Question:
If I query database child 'Readings', I have all items, but if I add a condition, I don't have results.
Someone can help me make the query in order to get all the elements that have the value '"2020-9-23"' (this will be chosen by the user)?
Thank you
'''
mDatabase!!.child("Readings").child("dia").equalTo("2020-9-23").orderByValue().addListenerForSingleValueEvent(object : ValueEventListener {
override fun onDataChange(dataSnapshot: DataSnapshot) {
val data: ArrayList<EnergyReading> = ArrayList()
if (dataSnapshot != null) {
for (snapshot: DataSnapshot in dataSnapshot.children) {
try {
data.add(EnergyReading(snapshot.child("reading")))
} catch (e: Exception) {
e.printStackTrace()
}
}
mReadingList = data
Log.i("ReadingModel","data updated there are " + mReadingList!!.size + " Reading in the list")
} else {
throw Exception("data snapshot is null line 31")
}
}
'''
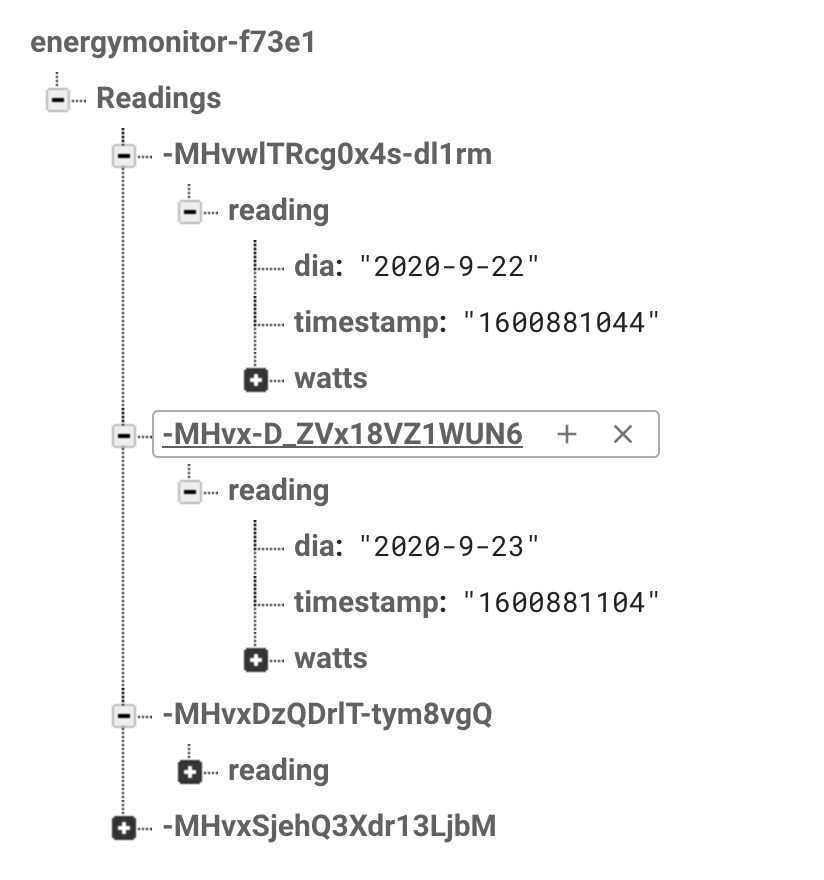
Answer: Since the 'dia' property is under 'reading', you need to order on 'reading/dia':
'''
mDatabase!!.child("Readings").orderByChild("reading/dia").equalTo("2020-9-23").addListenerForSingleValueEvent(object : ValueEventListener {
'''